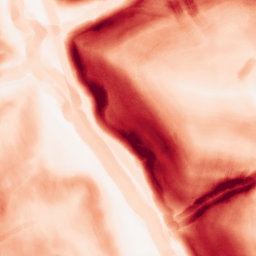
Category: morphological
Decomposition family: morphological_gradient
Decomposition parameters: size: 7
shape: disk
Upsampling method: edge_directed
Upsampling parameters: scale: 4
Upsampling scale: 4